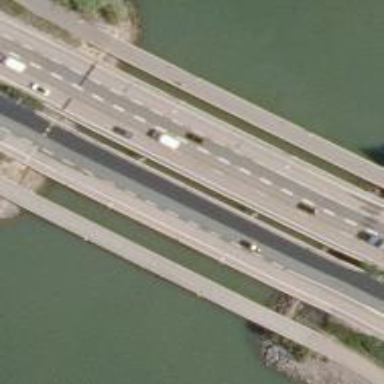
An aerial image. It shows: Asphalt bridge over motorway.